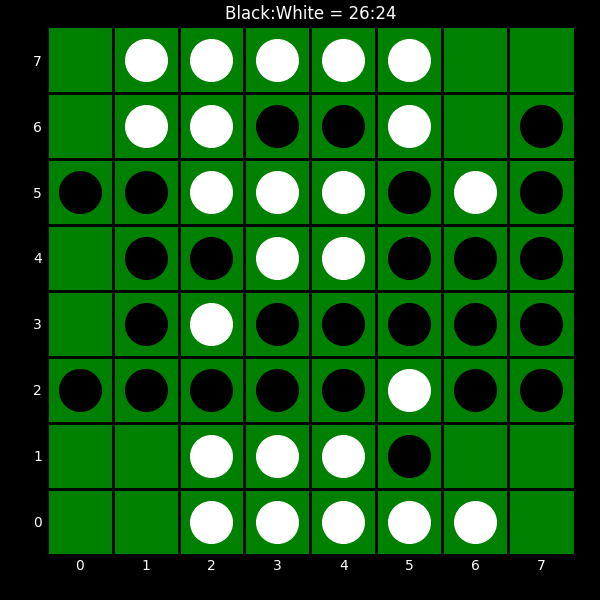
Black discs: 26
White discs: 24